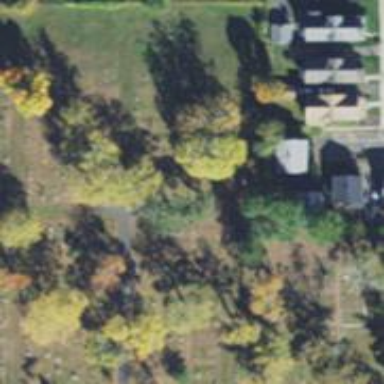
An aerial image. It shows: Cemetery that holds historical significance.